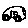
Label: car